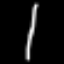
Label: line